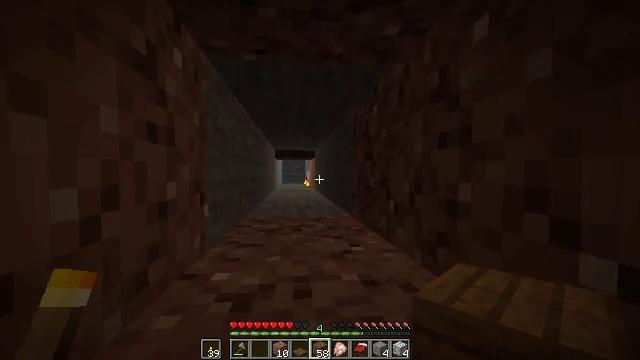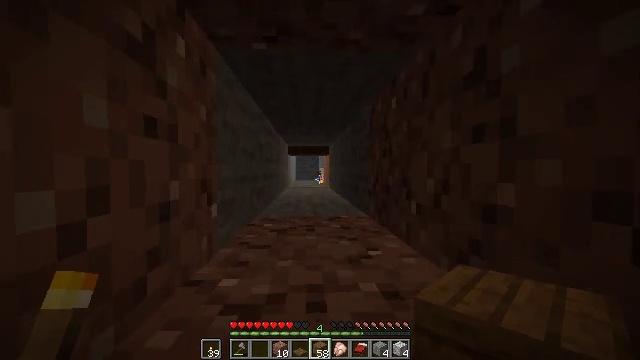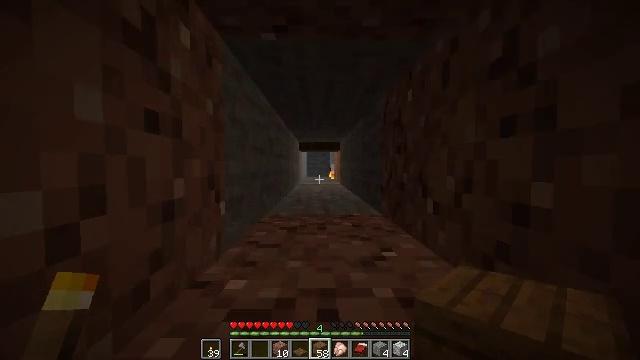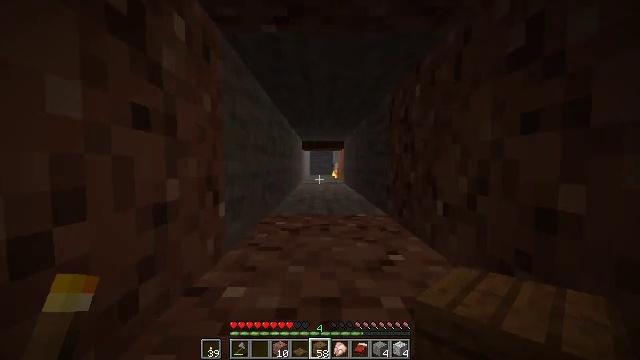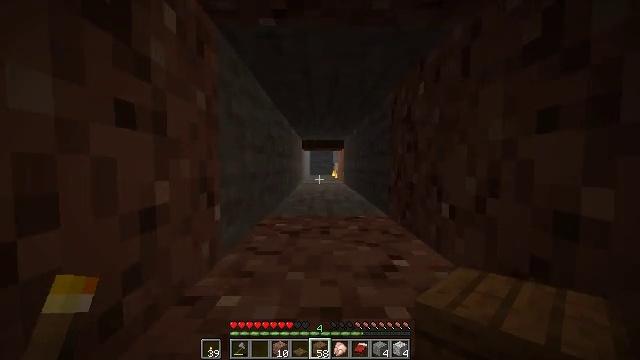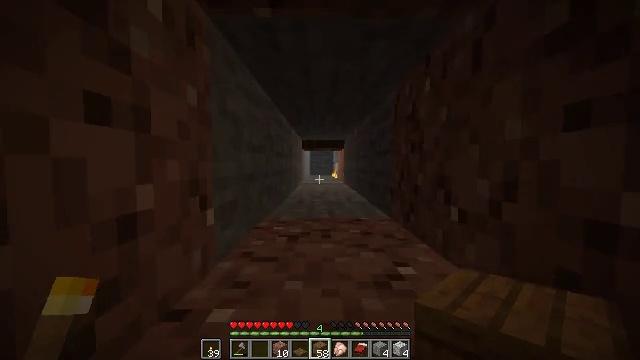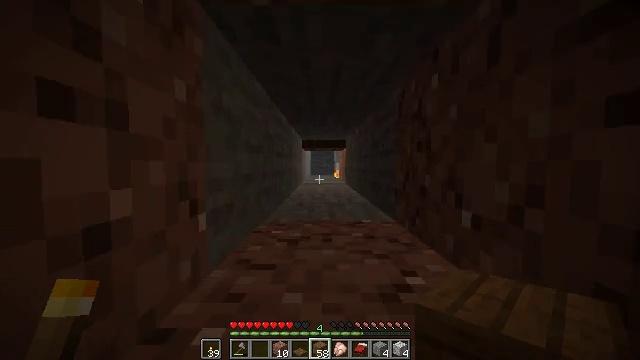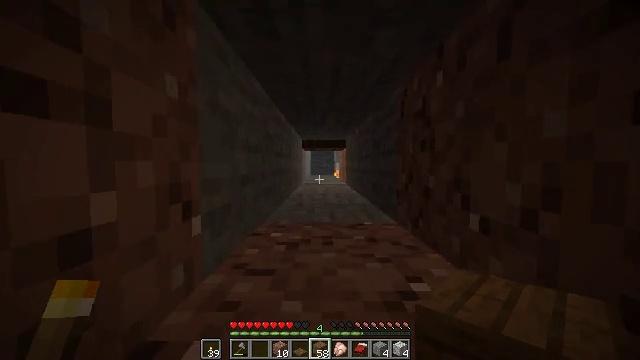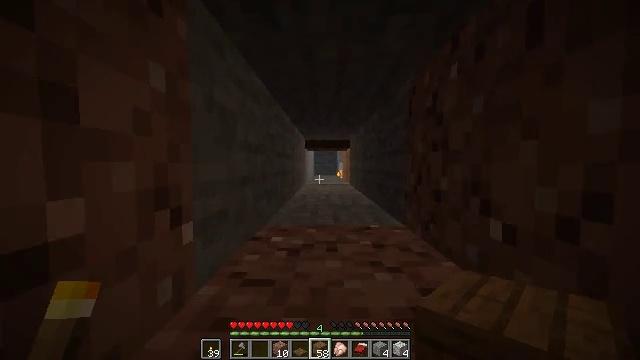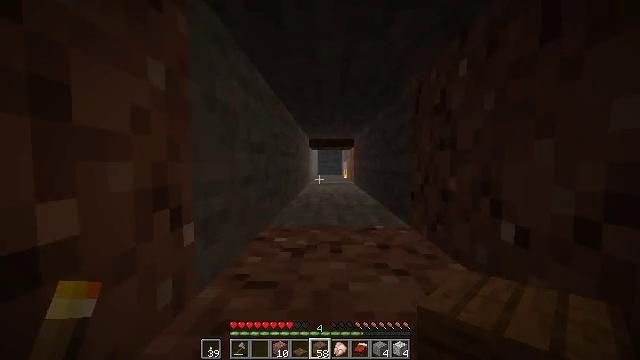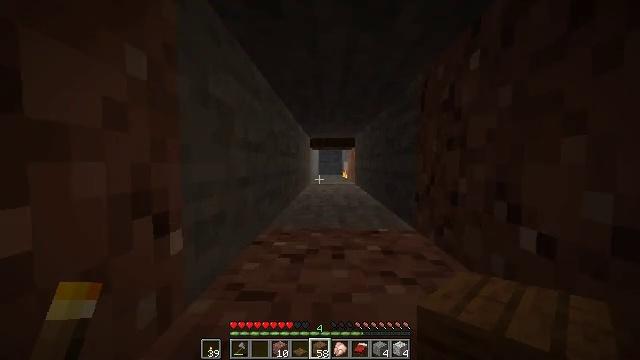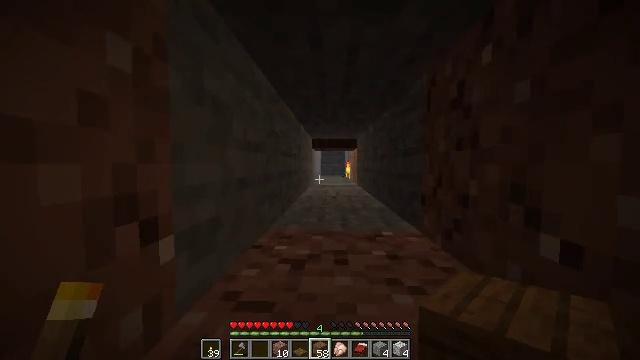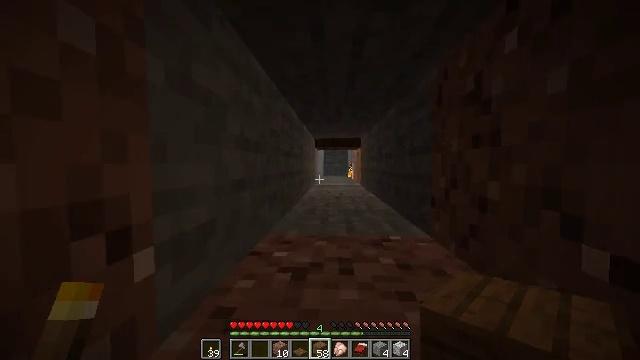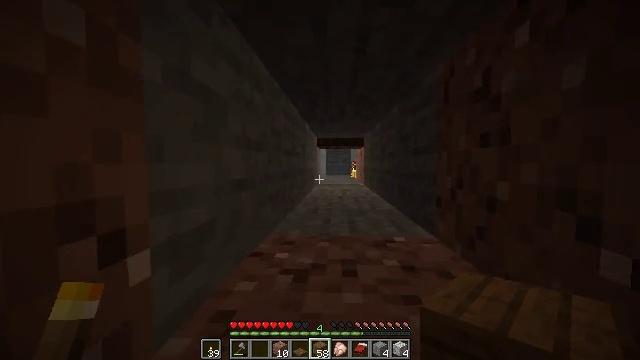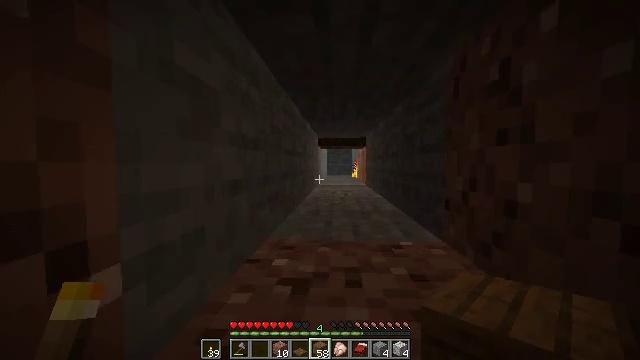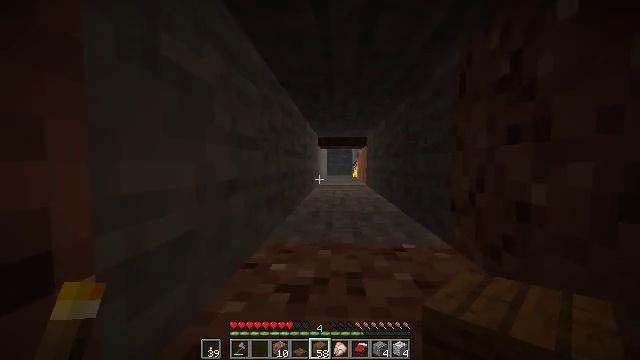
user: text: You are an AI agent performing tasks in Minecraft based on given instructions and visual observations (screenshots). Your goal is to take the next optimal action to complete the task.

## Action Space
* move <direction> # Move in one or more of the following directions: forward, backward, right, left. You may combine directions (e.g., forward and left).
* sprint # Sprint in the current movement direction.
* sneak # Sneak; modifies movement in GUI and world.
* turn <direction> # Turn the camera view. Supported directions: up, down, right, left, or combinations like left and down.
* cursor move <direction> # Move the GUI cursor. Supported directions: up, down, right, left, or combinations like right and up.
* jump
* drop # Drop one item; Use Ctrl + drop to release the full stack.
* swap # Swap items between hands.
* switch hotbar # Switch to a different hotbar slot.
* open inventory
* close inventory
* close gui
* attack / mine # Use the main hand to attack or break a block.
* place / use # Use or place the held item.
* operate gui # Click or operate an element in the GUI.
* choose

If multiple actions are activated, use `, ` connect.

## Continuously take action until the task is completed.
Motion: motion action
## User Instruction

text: Mine the spruce trapdoor by breaking it.
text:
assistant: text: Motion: move forward, sprint, turn left
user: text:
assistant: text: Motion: move forward, sprint, turn left
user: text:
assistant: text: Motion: move forward, sprint
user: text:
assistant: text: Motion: move forward, sprint
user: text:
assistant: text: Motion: move forward, sprint
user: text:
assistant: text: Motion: move forward, sprint
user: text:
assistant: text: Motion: move forward, sprint
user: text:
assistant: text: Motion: move forward, sprint
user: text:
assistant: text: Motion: move forward, sprint
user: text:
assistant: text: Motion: move forward, sprint
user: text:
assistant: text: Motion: move forward, sprint
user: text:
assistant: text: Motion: move forward, sprint
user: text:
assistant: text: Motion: move forward, sprint
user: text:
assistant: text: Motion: move forward, sprint
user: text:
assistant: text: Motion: move forward, sprint
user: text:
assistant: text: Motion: move forward, sprint
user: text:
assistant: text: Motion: move forward, sprint
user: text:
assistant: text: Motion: move forward, sprint
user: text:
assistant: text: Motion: move forward, sprint
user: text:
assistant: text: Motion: move forward, sprint, turn up
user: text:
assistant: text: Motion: move forward, sprint, turn up
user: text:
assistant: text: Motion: move forward, sprint
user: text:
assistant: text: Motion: move forward, sprint
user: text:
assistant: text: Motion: move forward, sprint, turn right and up
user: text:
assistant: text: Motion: move forward, sprint, turn right
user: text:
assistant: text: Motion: move forward, sprint, turn right
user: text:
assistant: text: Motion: move forward, sprint, turn right
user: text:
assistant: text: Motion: move forward, sprint
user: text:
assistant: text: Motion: move forward, sprint
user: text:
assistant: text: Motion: move forward, sprint, turn down